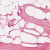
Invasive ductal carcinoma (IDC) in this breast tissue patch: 0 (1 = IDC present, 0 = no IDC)